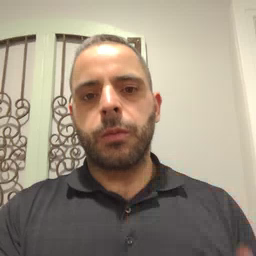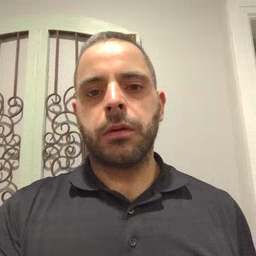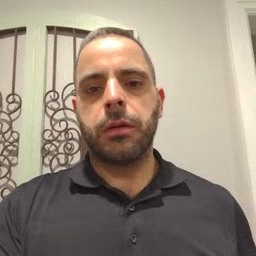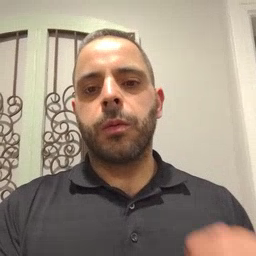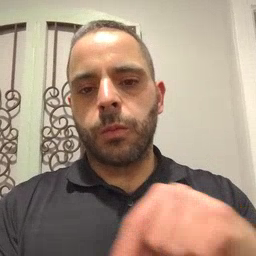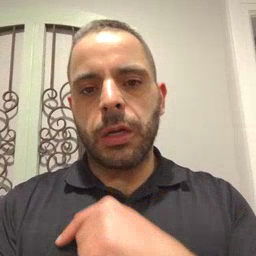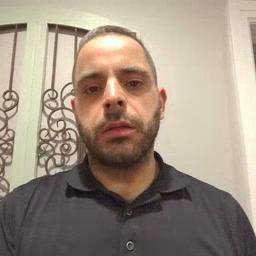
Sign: weus